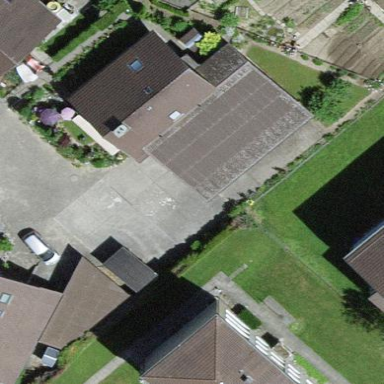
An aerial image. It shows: Terrace building.